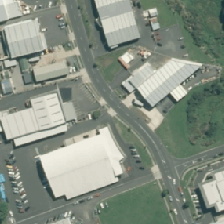
Land cover: urban_build_up